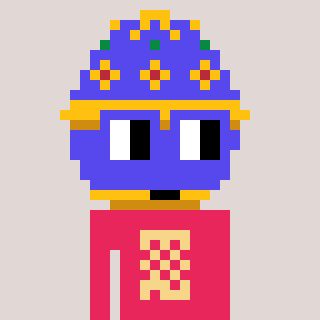
a pixel art character with square blue glasses, a faberge-shaped head and a redpinkish-colored body on a warm background